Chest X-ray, PA view. Patient: 61 years old, sex M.
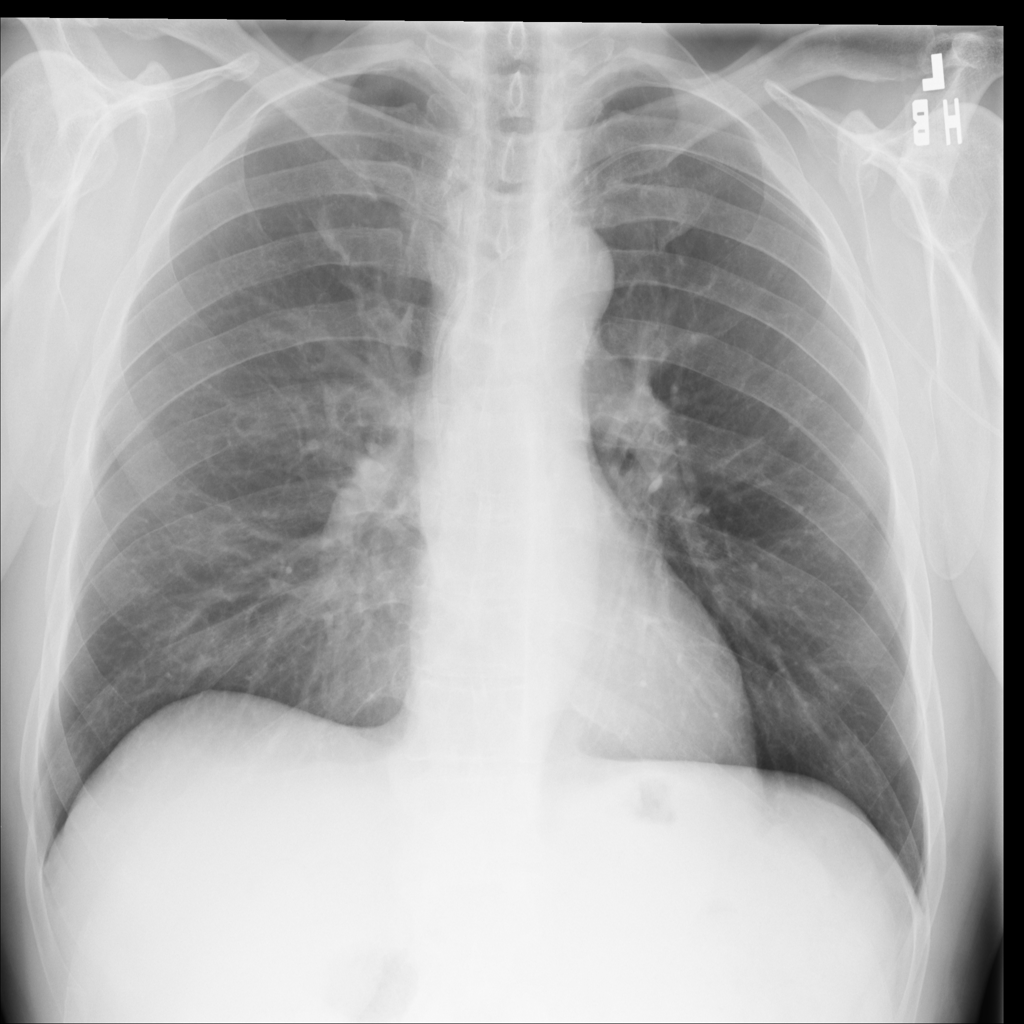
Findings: No Finding